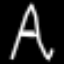
Label: The Eiffel Tower